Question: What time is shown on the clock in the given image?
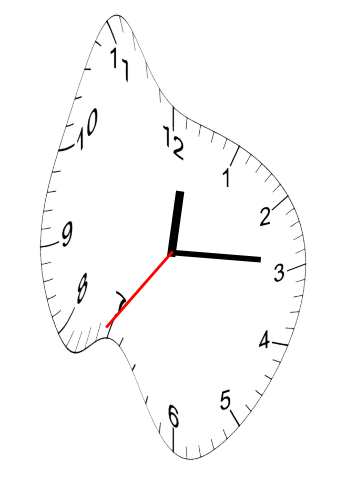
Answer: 12:14:36